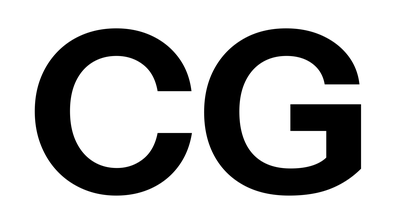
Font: InstrumentSans_Bold